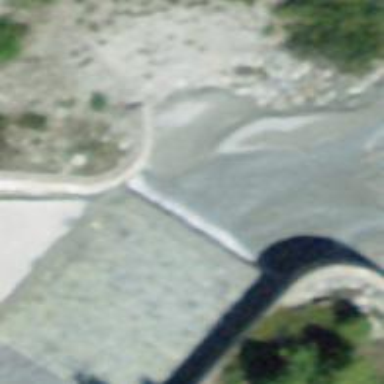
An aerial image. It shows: Weir in waterway.